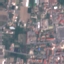
Land use / land cover class: Residential